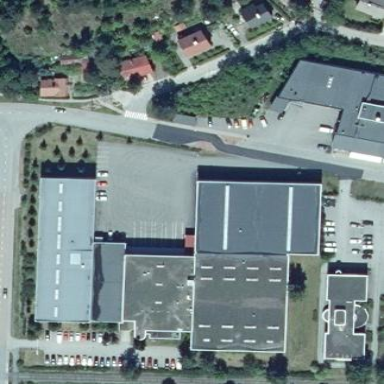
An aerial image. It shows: Warehouse with flat roof.